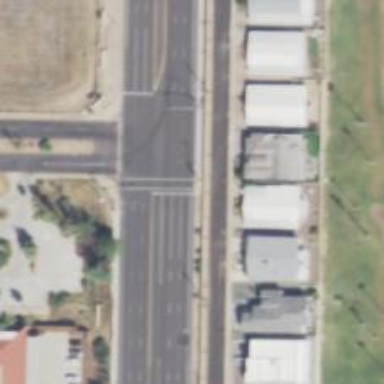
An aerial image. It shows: Solid stop line on the road.